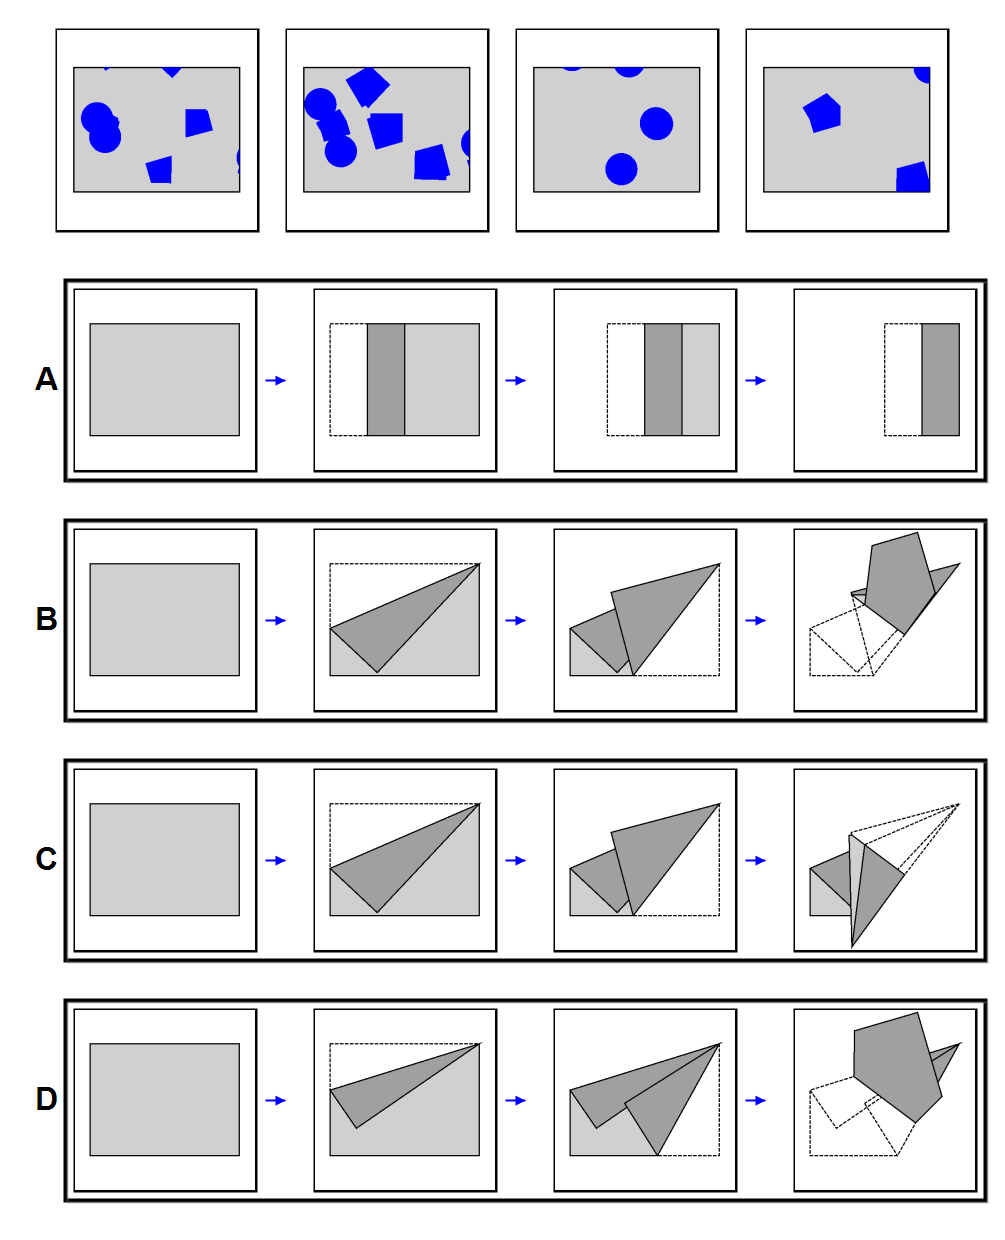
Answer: B